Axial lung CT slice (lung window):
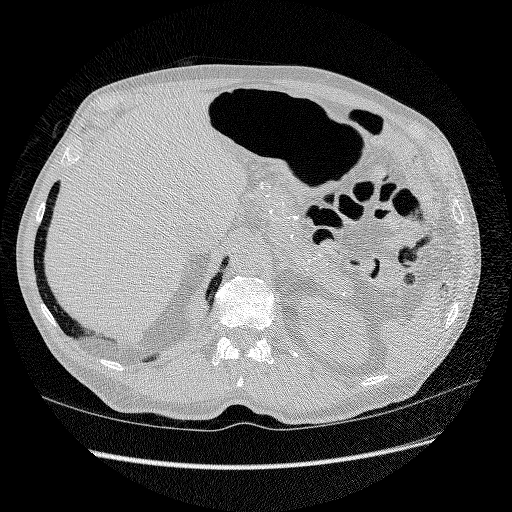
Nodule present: no